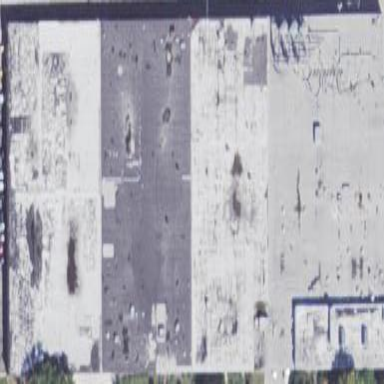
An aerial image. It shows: Industrial building.